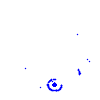
Particle: kaon